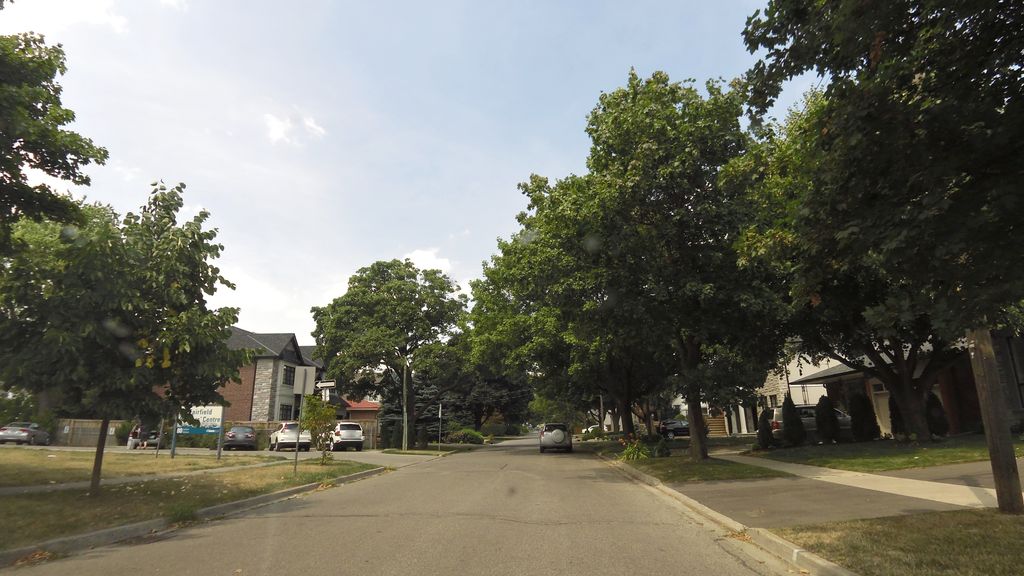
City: toronto